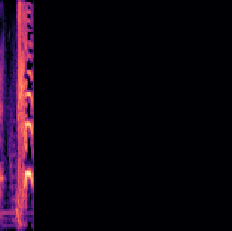
Sound class: Person sneeze